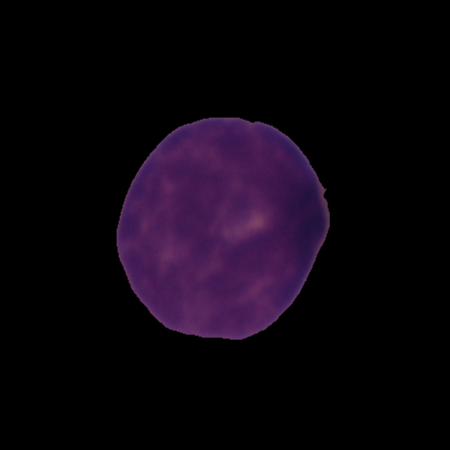
Label: cancer